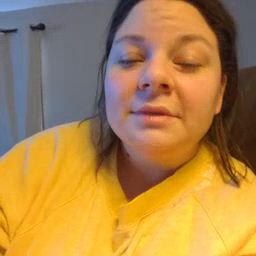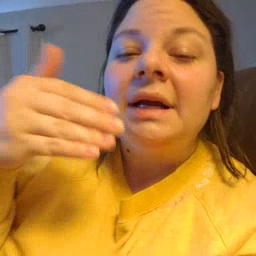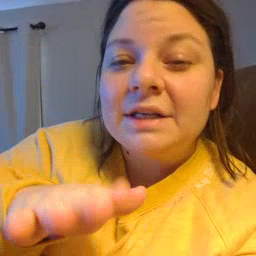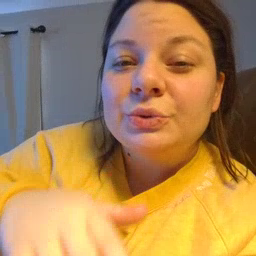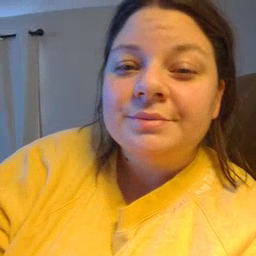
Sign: into